五年级 · 解析几何
王刚的座位用数对 $(3,5)$ 表示, 如图, 他后面同学的座位用数对表示是 ( )

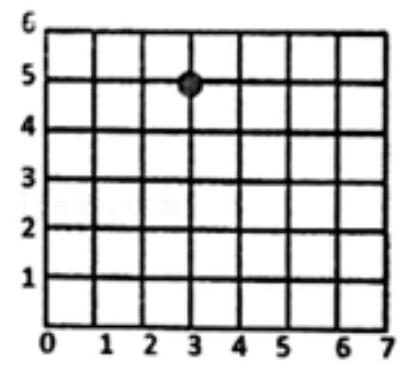
A. $(3,6)$
B. $(4,5)$
C. $(3,4)$
D. $(4,6)$
答案: A